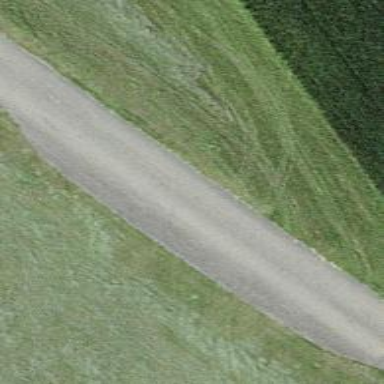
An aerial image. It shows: Passing place on the road.